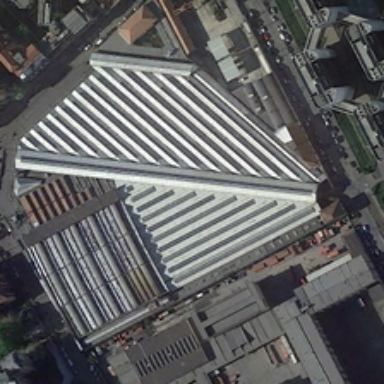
The center is a red square structure, a total of four layers .